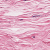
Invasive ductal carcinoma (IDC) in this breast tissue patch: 0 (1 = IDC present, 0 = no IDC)